Question: I want to , but it is . I thus created a very simple test project, and it behaves the same. Here is the test project:
Header:
'''
#import <UIKit/UIKit.h>
@interface TVController : UITableViewController
@end
'''
Implementation:
'''
#import "TVController.h"
@interface TVController ()
@property (nonatomic, strong) UIImageView *image;
@end
@implementation TVController
- (void)viewDidLoad{
[super viewDidLoad];
self.image = [[UIImageView alloc] initWithImage:[UIImage imageNamed:@"TestImage38x38"]];
}
- (NSInteger)numberOfSectionsInTableView:(UITableView *)tableView{
return 1;
}
- (NSInteger)tableView:(UITableView *)tableView numberOfRowsInSection:(NSInteger)section{
return 4;
}
- (UITableViewCell *)tableView:(UITableView *)tableView cellForRowAtIndexPath:(NSIndexPath *)indexPath{
UITableViewCell *cell = [tableView dequeueReusableCellWithIdentifier:@"TableViewCell" forIndexPath:indexPath];
cell.textLabel.text = @"test";
cell.accessoryView = self.image;
return cell;
}
@end
'''
Simulator output (the checkmark is the test image):

As you can see, the image is only displayed in the last row, although all cells are set up the same.
What am I doing wrong?
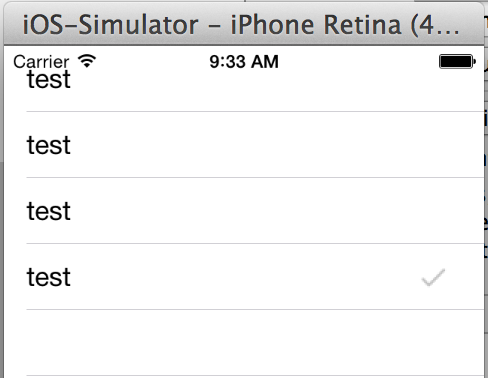
Answer: <URL> You must create instance of 'UIImageView' for each cell:
'''
@property (nonatomic, strong) UIImage *image;
...
self.image = [UIImage imageNamed:@"TestImage38x38"];
...
cell.accessoryView = [[UIImageView alloc] initWithImage:self.image];
'''